Question: My program is supposed to read a text document with a bunch of numbers and make a list of only the positive numbers. I can't convert the strings from the text document to a float so i can't determine if they are postive.
I linked a screenshot because my copy paste is buggy.

<URL>
Without the number = 'float(number)' , I get '['3.7', '-22', '3500', '38', '-11.993', '2200', '-1', '3400', '3400', '-3400', '-22', '12', '11', '10', '9.0']'
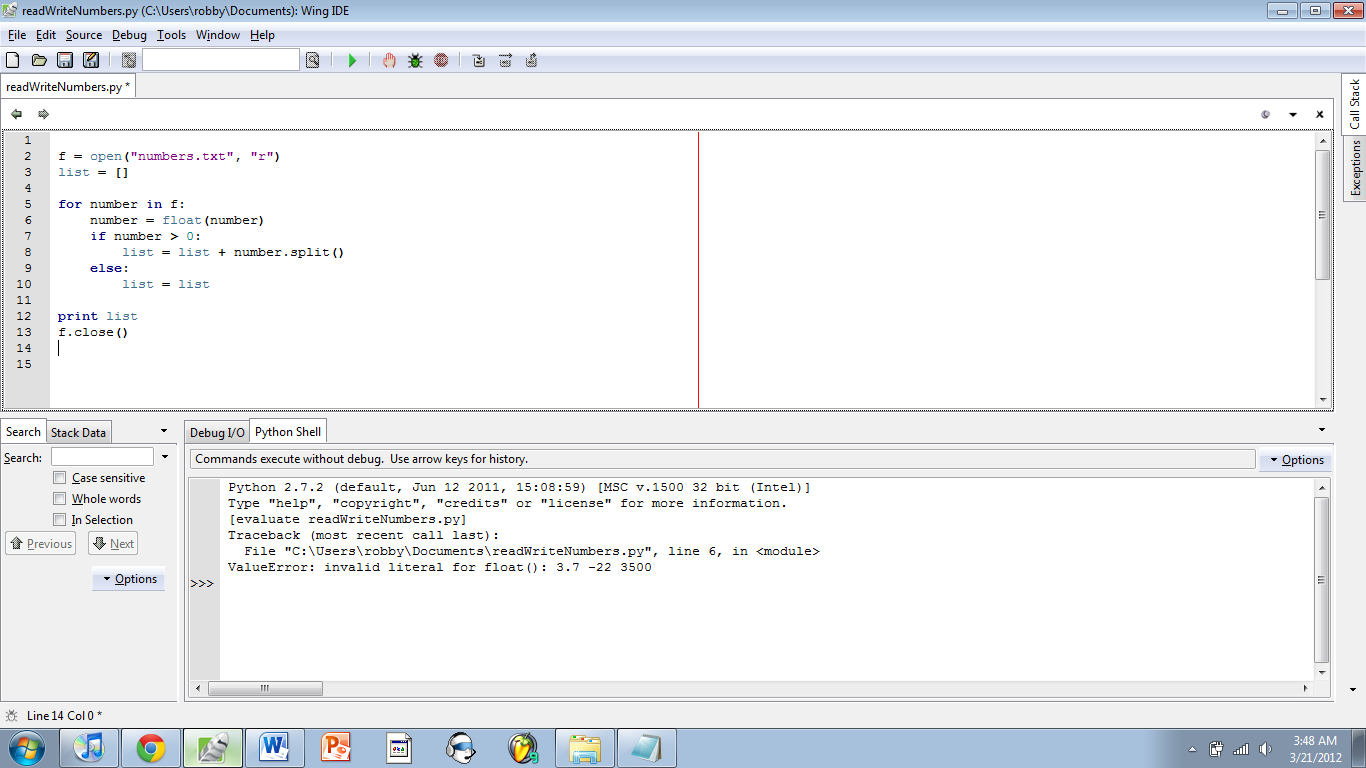
Answer: You can translate that list into floats easily:
'''
>>> nums = ['3.7', '-22', '3500', '38', '-11.993', '2200', '-1', '3400', '3400', '-3400', '-22', '12', '11', '10', '9.0']
>>> map(float, nums)
[3.7, -22.0, 3500.0, 38.0, -11.993, 2200.0, -1.0, 3400.0, 3400.0, -3400.0, -22.0, 12.0, 11.0, 10.0, 9.0]
'''
But the problem seems to be that the lines in your file don't contain individual floats. When you call 'float(number)', 'number' is a line from the file, which (from the error) appears to contain three space-separated numbers "3.7 -22 3500".
What you need is to call the 'float' function splitting:
'''
for line in f:
for numberString in line.split()
number = float(numberString)
if(number > 0)
numbers.append(number)
'''
Or, more functionally:
'''
for line in f:
numbers.extend([n for n in map(float, line.split()) if n > 0])
'''